【题型】解答题　【知识点】平面几何　【难度】easy
如图，$BD$、$CE$ 分别是 $AC$ 与 $AB$ 边上的高。

求证：$\triangle ADE \sim \triangle ABC$。

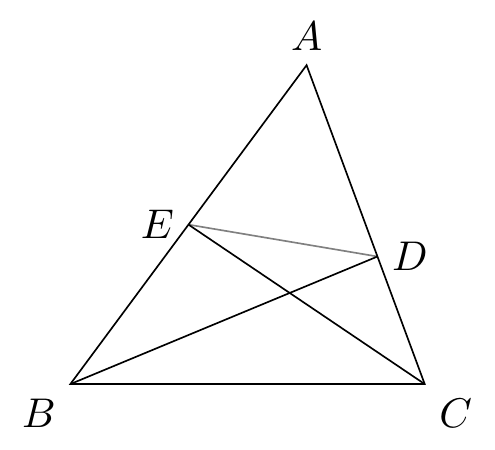
【解答】
证明：
$\because BD$、$CE$ 分别是 $AC$ 与 $AB$ 边上的高，

$\therefore \angle ADB = \angle AEC = 90^\circ$。

又 $\because \angle A = \angle A$，

$\therefore \triangle ADB \sim \triangle AEC$，

$\therefore \frac{AE}{AD} = \frac{AC}{AB}$，

即 $\frac{AE}{AC} = \frac{AD}{AB}$。

又 $\because \angle A = \angle A$，

$\therefore \triangle ADE \sim \triangle ABC$。